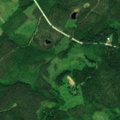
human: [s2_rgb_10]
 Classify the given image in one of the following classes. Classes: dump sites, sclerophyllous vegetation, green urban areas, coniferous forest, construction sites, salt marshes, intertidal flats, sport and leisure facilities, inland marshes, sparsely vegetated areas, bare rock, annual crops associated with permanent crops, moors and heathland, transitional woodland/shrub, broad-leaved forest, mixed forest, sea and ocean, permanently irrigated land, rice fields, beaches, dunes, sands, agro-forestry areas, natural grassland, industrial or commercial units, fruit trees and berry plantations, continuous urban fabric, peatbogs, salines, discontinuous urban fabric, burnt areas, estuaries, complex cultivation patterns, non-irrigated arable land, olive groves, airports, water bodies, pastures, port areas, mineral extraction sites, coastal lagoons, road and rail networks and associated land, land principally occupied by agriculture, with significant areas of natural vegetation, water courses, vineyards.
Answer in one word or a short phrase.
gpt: coniferous forest, mixed forest, transitional woodland/shrub